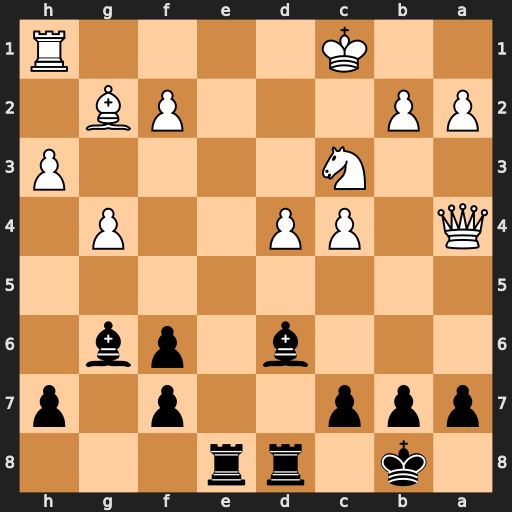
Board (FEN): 1k1rr3/ppp2p1p/3b1pb1/8/Q1PP2P1/2N4P/PP3PB1/2K4R
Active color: b
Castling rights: -
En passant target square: -
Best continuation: Bf4+ Kd1 Rxd4#